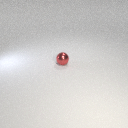
small red metal sphere